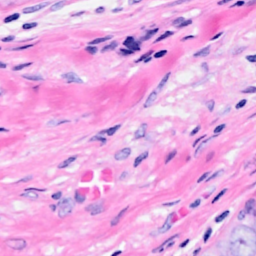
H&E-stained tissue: Breast